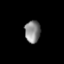
Tissue: lung
Cell type: Others
Senescence score: 0.2007
Nuclear area (px): 335
Mean DAPI intensity: 134.764